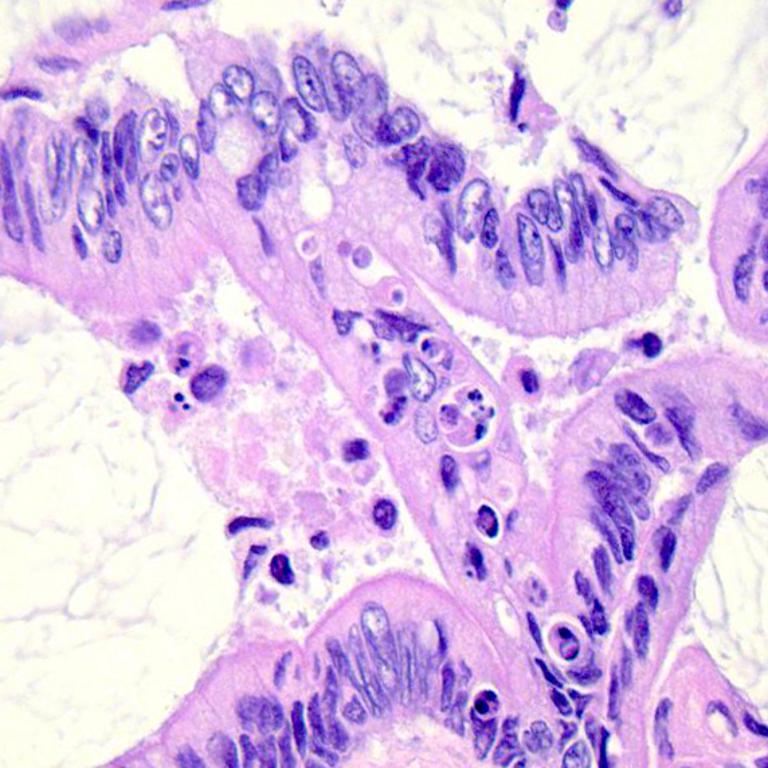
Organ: colon
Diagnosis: adenocarcinomas